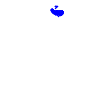
Particle: electron